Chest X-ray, AP view. Patient: 18 years old, sex M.
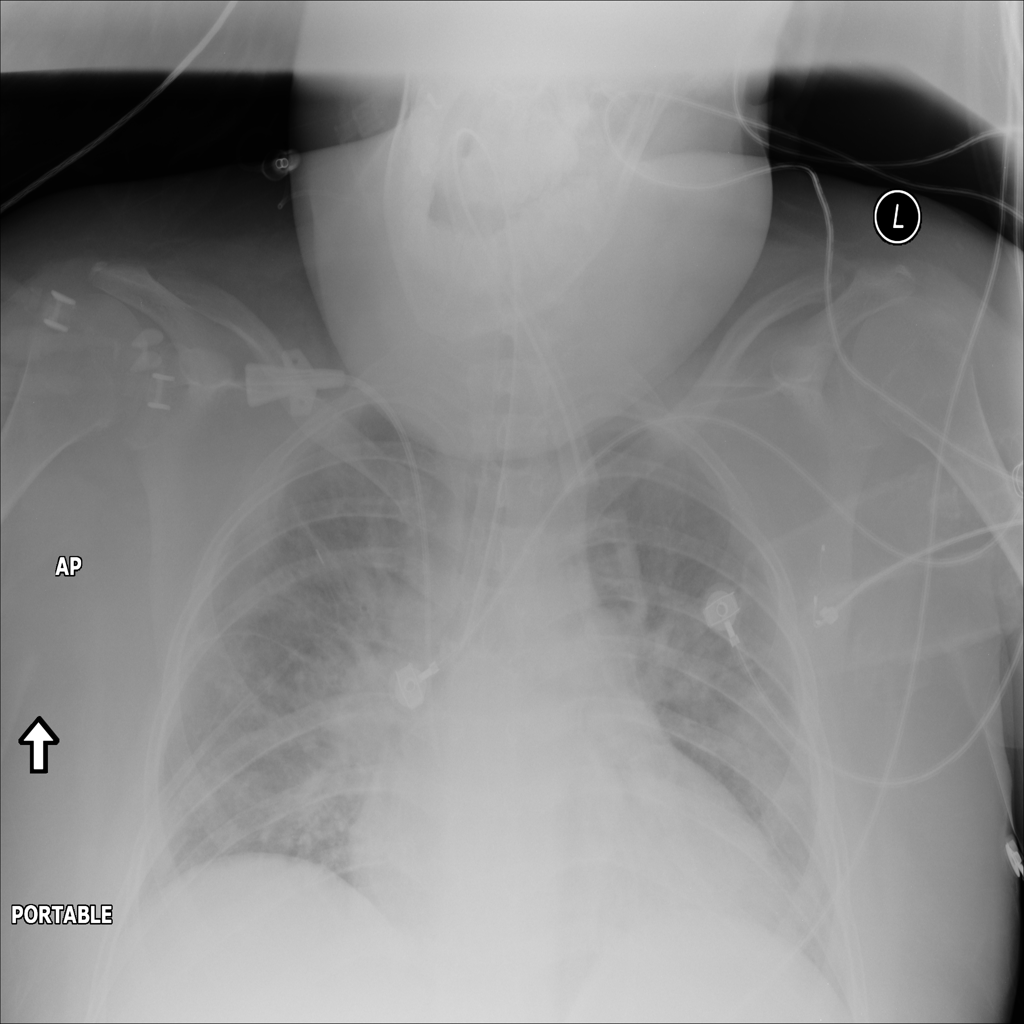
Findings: No Finding